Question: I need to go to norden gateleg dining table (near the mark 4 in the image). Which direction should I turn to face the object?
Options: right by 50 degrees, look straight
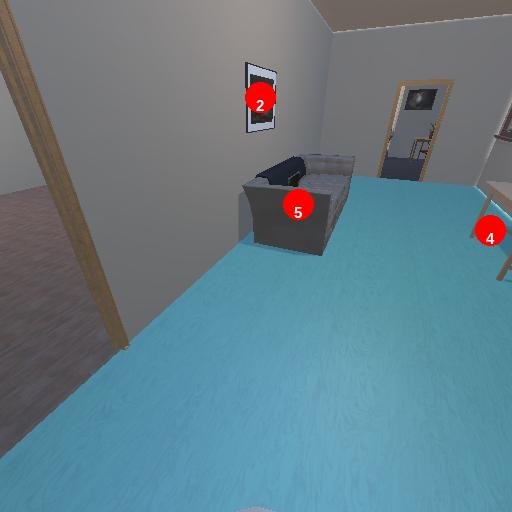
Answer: right by 50 degrees